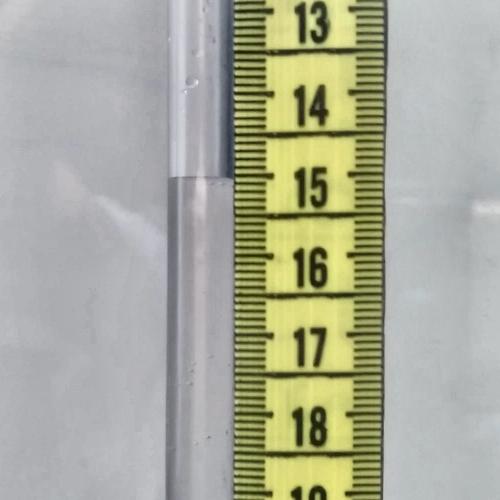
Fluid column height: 15.1 cm